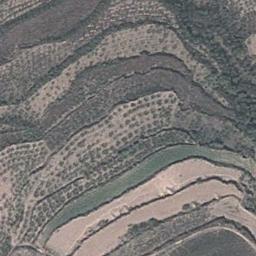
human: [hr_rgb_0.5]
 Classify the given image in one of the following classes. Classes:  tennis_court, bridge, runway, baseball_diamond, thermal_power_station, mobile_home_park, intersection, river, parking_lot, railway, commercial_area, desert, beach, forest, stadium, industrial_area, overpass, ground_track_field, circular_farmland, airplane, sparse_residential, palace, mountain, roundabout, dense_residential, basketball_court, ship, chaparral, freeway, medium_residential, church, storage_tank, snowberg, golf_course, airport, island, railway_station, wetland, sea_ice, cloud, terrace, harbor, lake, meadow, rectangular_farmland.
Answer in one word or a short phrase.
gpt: terrace